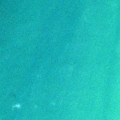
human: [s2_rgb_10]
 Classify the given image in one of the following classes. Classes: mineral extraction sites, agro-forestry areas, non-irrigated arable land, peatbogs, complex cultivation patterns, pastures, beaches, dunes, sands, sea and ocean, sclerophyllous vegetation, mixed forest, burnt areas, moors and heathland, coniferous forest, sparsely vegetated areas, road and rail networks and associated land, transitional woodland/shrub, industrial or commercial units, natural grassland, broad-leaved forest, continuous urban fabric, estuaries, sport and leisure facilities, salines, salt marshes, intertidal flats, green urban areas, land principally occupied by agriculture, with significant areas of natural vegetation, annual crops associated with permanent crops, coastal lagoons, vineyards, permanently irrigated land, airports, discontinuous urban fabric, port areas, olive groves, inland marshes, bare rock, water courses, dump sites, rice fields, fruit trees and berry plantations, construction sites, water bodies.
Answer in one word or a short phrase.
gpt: sea and ocean